Question: I want to get a similar animation of a table view like secret when you click the setting button:

Of course in real-life its much more smooth..in the gif also its a bit clumsy, the cells are coming from the bottom and bouncing to the top...
This is my my table view controller class:
'''
#import "StackTableViewController.h"
#import "Target.h"
#import "StackTableViewCell.h"
#import "HomeViewController.h"
#import "CoreDataStack.h"
@interface StackTableViewController () <NSFetchedResultsControllerDelegate>
@property (nonatomic, strong) NSFetchedResultsController *fetchedResultController;
@end
@implementation StackTableViewController
- (id)init {
self = [super initWithNibName:@"StackTableViewController" bundle:nil];
if (self) {
// Do something
[self.fetchedResultController performFetch:nil];
NSIndexPath *indexPath = [NSIndexPath indexPathForItem:0 inSection:0];
Target *current = [self.fetchedResultController objectAtIndexPath:indexPath];
self.currentTarget = current.body;
}
return self;
}
- (void)viewDidLoad {
[super viewDidLoad];
self.navigationItem.rightBarButtonItem = self.editButtonItem;
NSIndexPath *indexPath = [NSIndexPath indexPathForItem:0 inSection:0];
Target *current = [self.fetchedResultController objectAtIndexPath:indexPath];
self.currentTarget = current.body;
}
- (void)back {
}
- (void)viewWillLayoutSubviews {
[self.navigationController setNavigationBarHidden:NO animated:YES];
}
- (void)viewWillDisappear:(BOOL)animated {
NSLog(@"did go back");
[self.navigationController setNavigationBarHidden:YES animated:YES];
}
// just to ignor a warning
- (CGFloat)tableView:(UITableView *)tableView heightForRowAtIndexPath:(NSIndexPath *)indexPath
{
return 44;
}
- (void)didReceiveMemoryWarning {
[super didReceiveMemoryWarning];
// Dispose of any resources that can be recreated.
}
#pragma mark - Table view data source
- (NSInteger)numberOfSectionsInTableView:(UITableView *)tableView {
// Return the number of sections.
return self.fetchedResultController.sections.count;
}
- (NSInteger)tableView:(UITableView *)tableView numberOfRowsInSection:(NSInteger)section {
// Return the number of rows in the section.
id <NSFetchedResultsSectionInfo> sectionInfo = [self.fetchedResultController sections][section];
return [sectionInfo numberOfObjects];
}
- (UITableViewCellEditingStyle)tableView:(UITableView *)tableView editingStyleForRowAtIndexPath:(NSIndexPath *)indexPath
{
return UITableViewCellEditingStyleDelete;
}
- (void)tableView:(UITableView *)tableView commitEditingStyle:(UITableViewCellEditingStyle)editingStyle forRowAtIndexPath:(NSIndexPath *)indexPath {
Target *target = [self.fetchedResultController objectAtIndexPath:indexPath];
CoreDataStack *stack = [CoreDataStack defaultStack];
[[stack managedObjectContext] deleteObject:target];
[stack saveContext];
NSIndexPath *path = [NSIndexPath indexPathForItem:0 inSection:0];
Target *newTarget = [self.fetchedResultController objectAtIndexPath:path];
self.currentTarget = newTarget.body;
if ([_delegate respondsToSelector:@selector(didDeleteObject)]) {
[_delegate didDeleteObject];
}
}
- (UITableViewCell *)tableView:(UITableView *)tableView cellForRowAtIndexPath:(NSIndexPath *)indexPath {
static NSString *cellIdentifier = @"StackTableViewCell";
Target *target = [self.fetchedResultController objectAtIndexPath:indexPath];
StackTableViewCell *cell = [tableView dequeueReusableCellWithIdentifier:cellIdentifier];
if (!cell)
{
NSArray *topLevelObjects = [[NSBundle mainBundle] loadNibNamed:@"StackTableViewCell" owner:self options:nil];
cell = [topLevelObjects objectAtIndex:0];
}
cell.cellLabel.text = target.body;
cell.cellLabel.font = [UIFont fontWithName:@"Candara-Bold" size:20];
// Configure the cell...
return cell;
}
- (NSFetchRequest *)targetsFetchRequest {
NSFetchRequest *fetchRequest = [NSFetchRequest fetchRequestWithEntityName:@"Target"];
NSSortDescriptor *sortDescriptor = [[NSSortDescriptor alloc] initWithKey:@"time" ascending:NO];
NSArray *sortDescriptors = [[NSArray alloc] initWithObjects:sortDescriptor, nil];
[fetchRequest setSortDescriptors:sortDescriptors];
return fetchRequest;
}
- (NSFetchedResultsController *)fetchedResultController {
if (_fetchedResultController != nil) {
return _fetchedResultController;
}
CoreDataStack *stack = [CoreDataStack defaultStack];
NSFetchRequest *fetchRequest = [self targetsFetchRequest];
_fetchedResultController = [[NSFetchedResultsController alloc] initWithFetchRequest:fetchRequest managedObjectContext:stack.managedObjectContext sectionNameKeyPath:nil cacheName:nil];
_fetchedResultController.delegate = self;
return _fetchedResultController;
}
- (void)controller:(NSFetchedResultsController *)controller didChangeSection:(id<NSFetchedResultsSectionInfo>)sectionInfo atIndex:(NSUInteger)sectionIndex forChangeType:(NSFetchedResultsChangeType)type {
switch (type) {
case NSFetchedResultsChangeInsert:
[self.tableView insertSections:[NSIndexSet indexSetWithIndex:sectionIndex] withRowAnimation:UITableViewRowAnimationAutomatic];
break;
case NSFetchedResultsChangeDelete:
[self.tableView deleteSections:[NSIndexSet indexSetWithIndex:sectionIndex] withRowAnimation:UITableViewRowAnimationAutomatic];
default:
break;
}
}
- (void)controllerWillChangeContent:(NSFetchedResultsController *)controller {
[self.tableView beginUpdates];
}
- (void)controller:(NSFetchedResultsController *)controller didChangeObject:(id)anObject atIndexPath:(NSIndexPath *)indexPath forChangeType:(NSFetchedResultsChangeType)type newIndexPath:(NSIndexPath *)newIndexPath {
switch (type) {
case NSFetchedResultsChangeInsert:
[self.tableView insertRowsAtIndexPaths:@[newIndexPath] withRowAnimation:UITableViewRowAnimationAutomatic];
break;
case NSFetchedResultsChangeDelete:
[self.tableView deleteRowsAtIndexPaths:@[indexPath] withRowAnimation:UITableViewRowAnimationAutomatic];
break;
case NSFetchedResultsChangeUpdate:
[self.tableView reloadRowsAtIndexPaths:@[indexPath] withRowAnimation:UITableViewRowAnimationAutomatic];
default:
break;
}
}
- (void)controllerDidChangeContent:(NSFetchedResultsController *)controller {
[self.tableView endUpdates];
}
'''
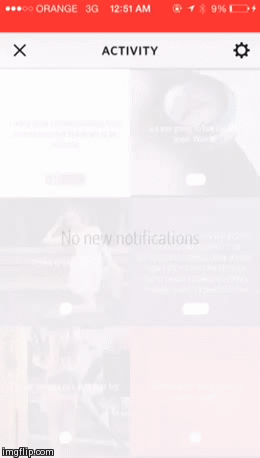
Answer: # Animating UITableViewCells in Swift
Maybe something like this can help?
'''
override func viewDidAppear(_ animated: Bool) {
super.viewDidAppear(animated)
tableView.reloadData()
animateRows()
}
func animateRows() {
let cells = tableView.visibleCells
for cell in cells {
cell.transform = CGAffineTransform(translationX: 0, y: tableView.frame.height)
}
var delay = 0.0
for cell in cells {
UIView.animate(withDuration: 1, delay: delay, usingSpringWithDamping: 0.7, initialSpringVelocity: 0, options: .curveEaseOut, animations: {
cell.transform = .identity
})
delay += 0.05
}
}
'''
## Here is what it looks like in action
<URL>